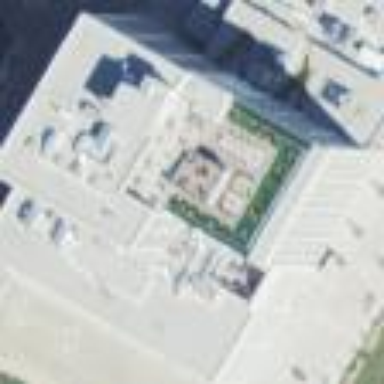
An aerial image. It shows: Hotel building.